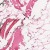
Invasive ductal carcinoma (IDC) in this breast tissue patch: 0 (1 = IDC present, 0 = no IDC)